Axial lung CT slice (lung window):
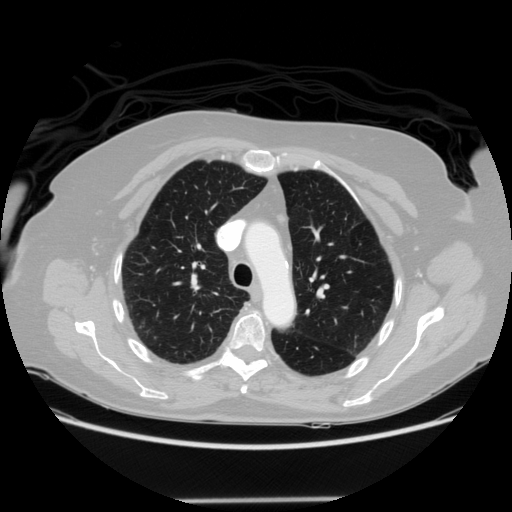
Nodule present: no